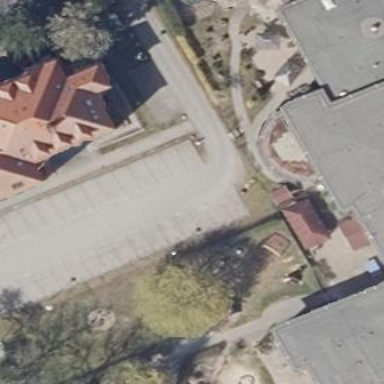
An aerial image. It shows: Parking area with surface.